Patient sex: F
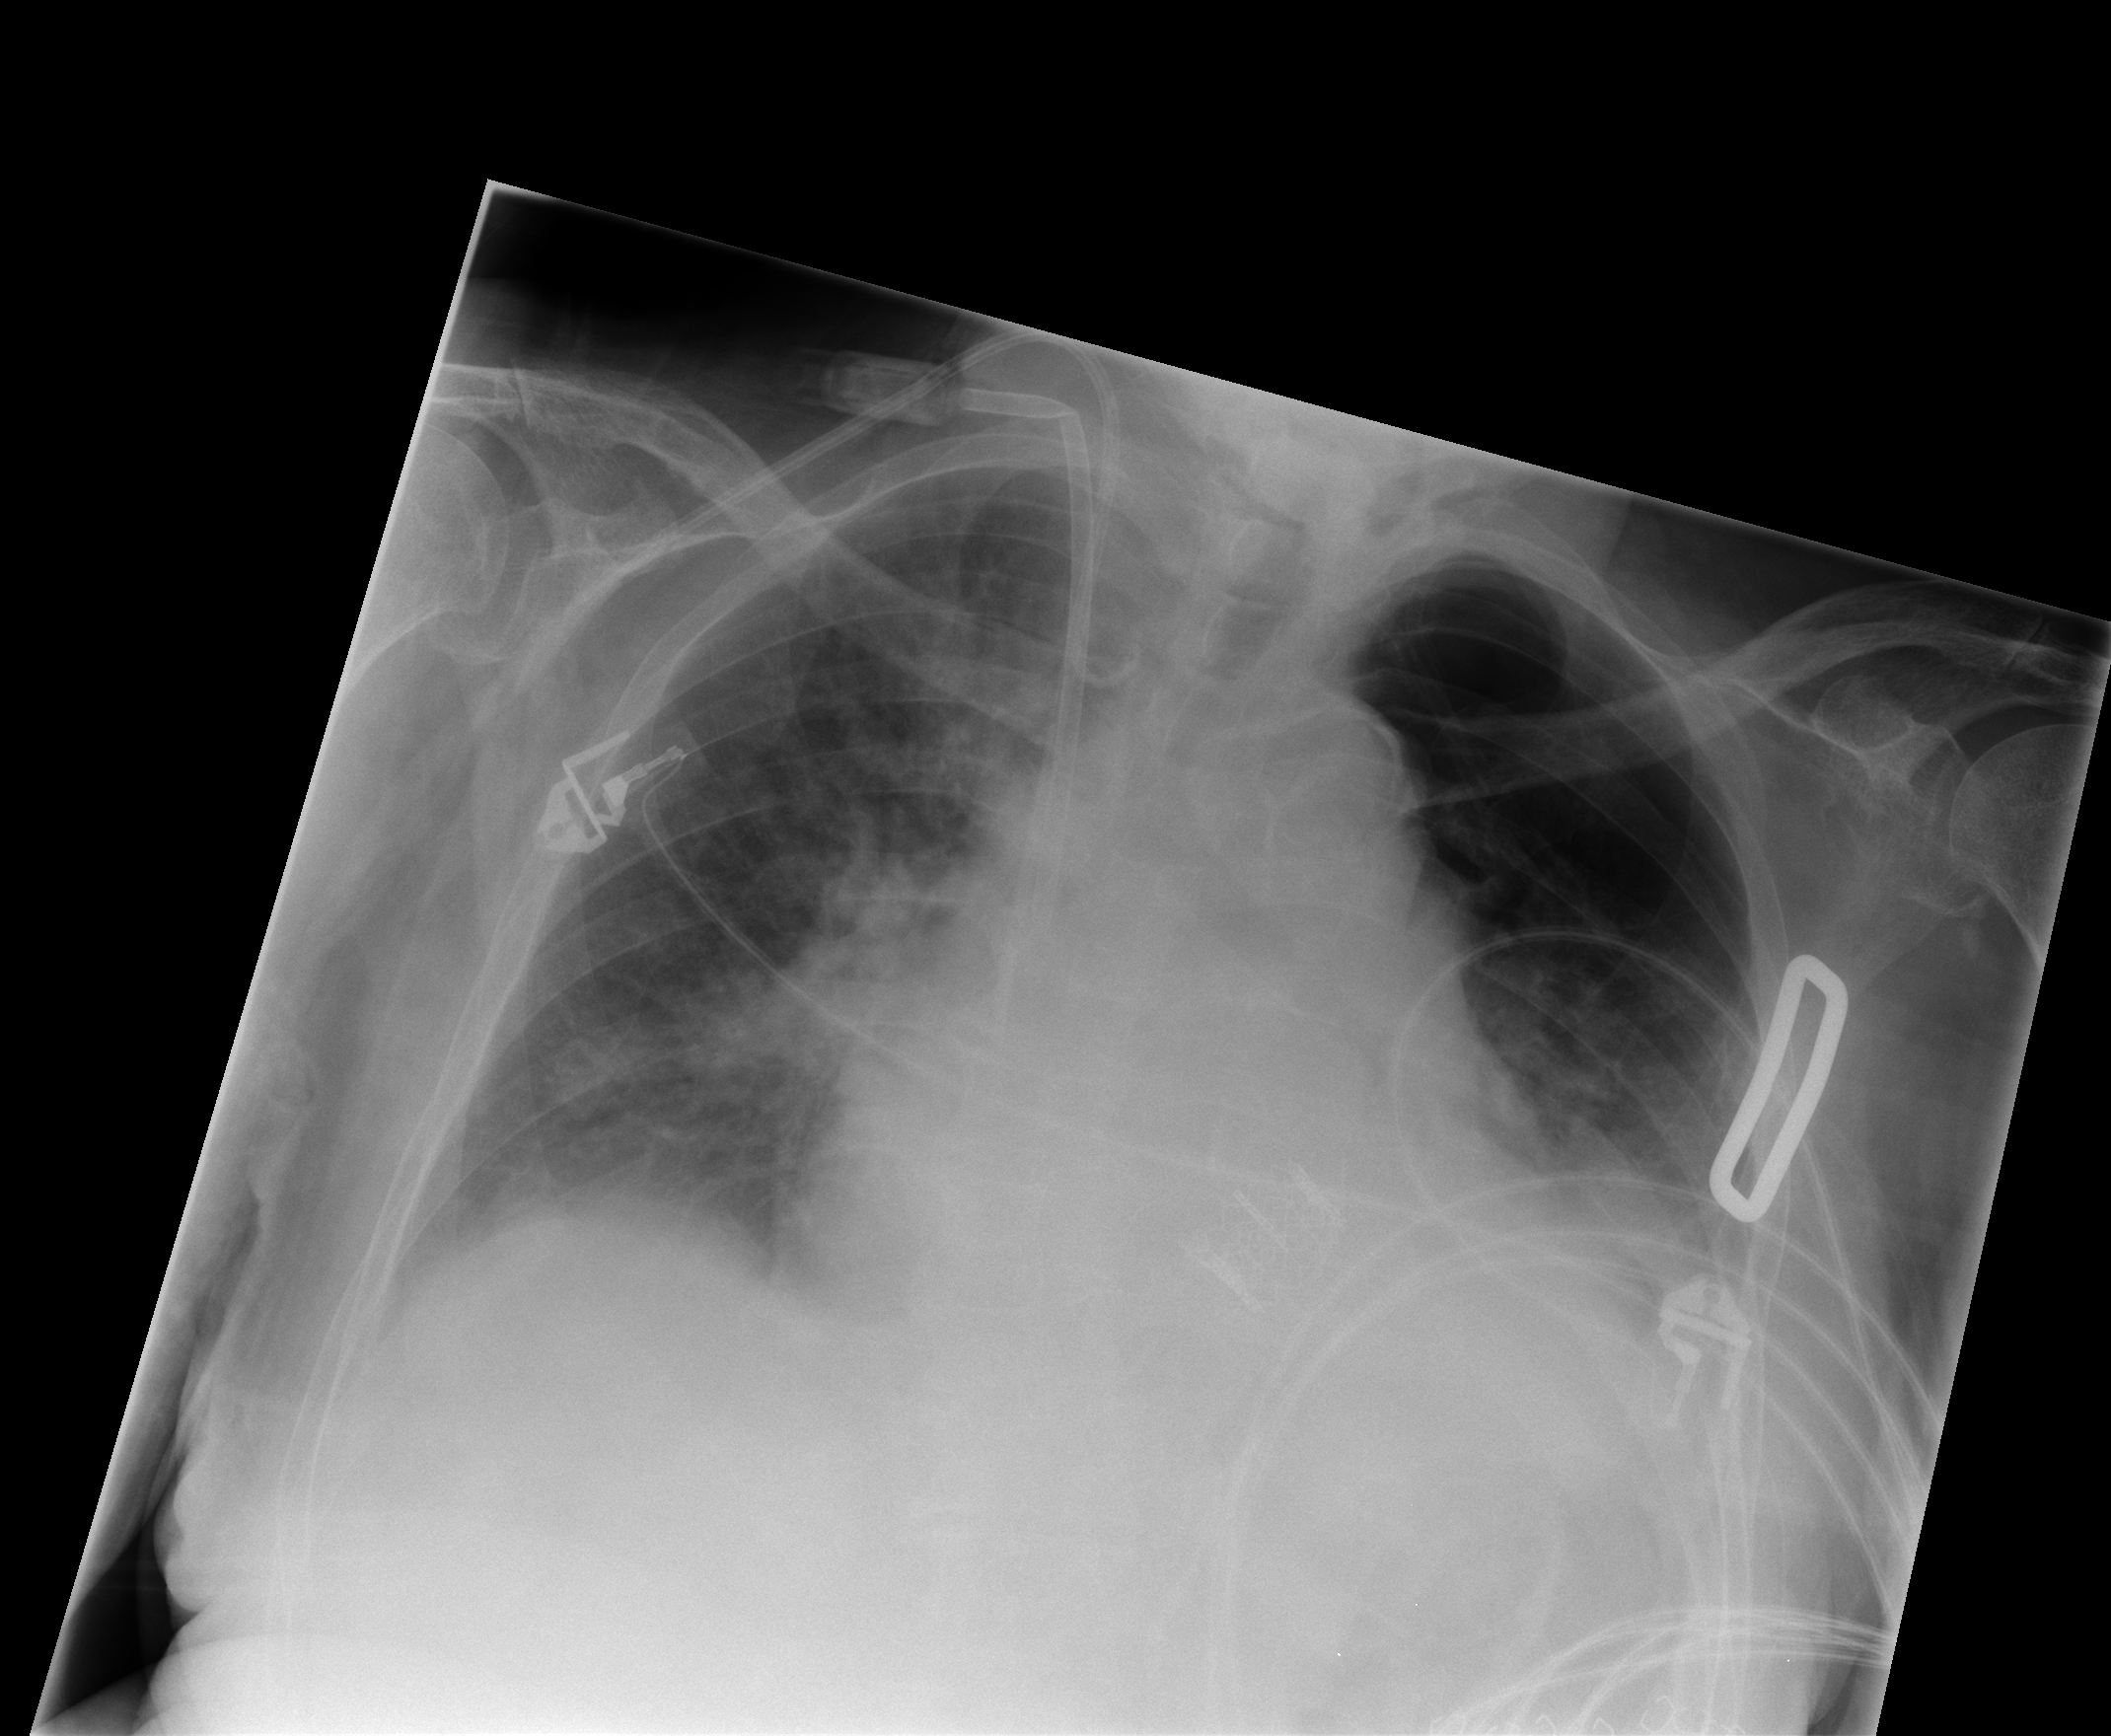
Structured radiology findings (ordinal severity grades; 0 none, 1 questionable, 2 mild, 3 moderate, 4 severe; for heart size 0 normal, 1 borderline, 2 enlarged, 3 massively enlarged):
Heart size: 2
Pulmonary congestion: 0
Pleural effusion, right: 1
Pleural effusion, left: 2
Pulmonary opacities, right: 0
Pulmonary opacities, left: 0
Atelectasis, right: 2
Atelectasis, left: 2